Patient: sex M, age 51
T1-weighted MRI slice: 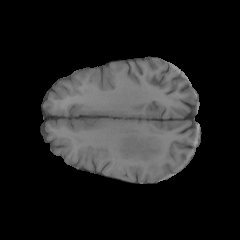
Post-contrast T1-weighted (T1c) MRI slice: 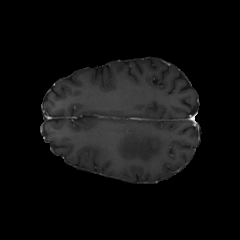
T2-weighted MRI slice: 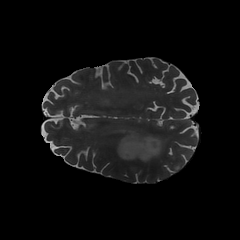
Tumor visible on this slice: yes
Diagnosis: Glioblastoma, IDH-wildtype
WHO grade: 4